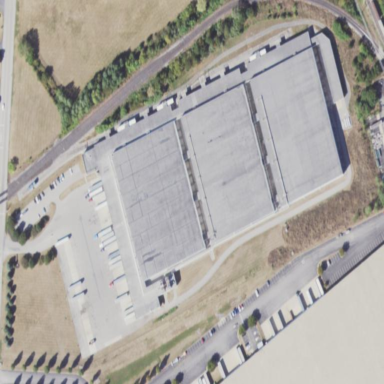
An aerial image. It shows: Logistics area.